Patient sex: M
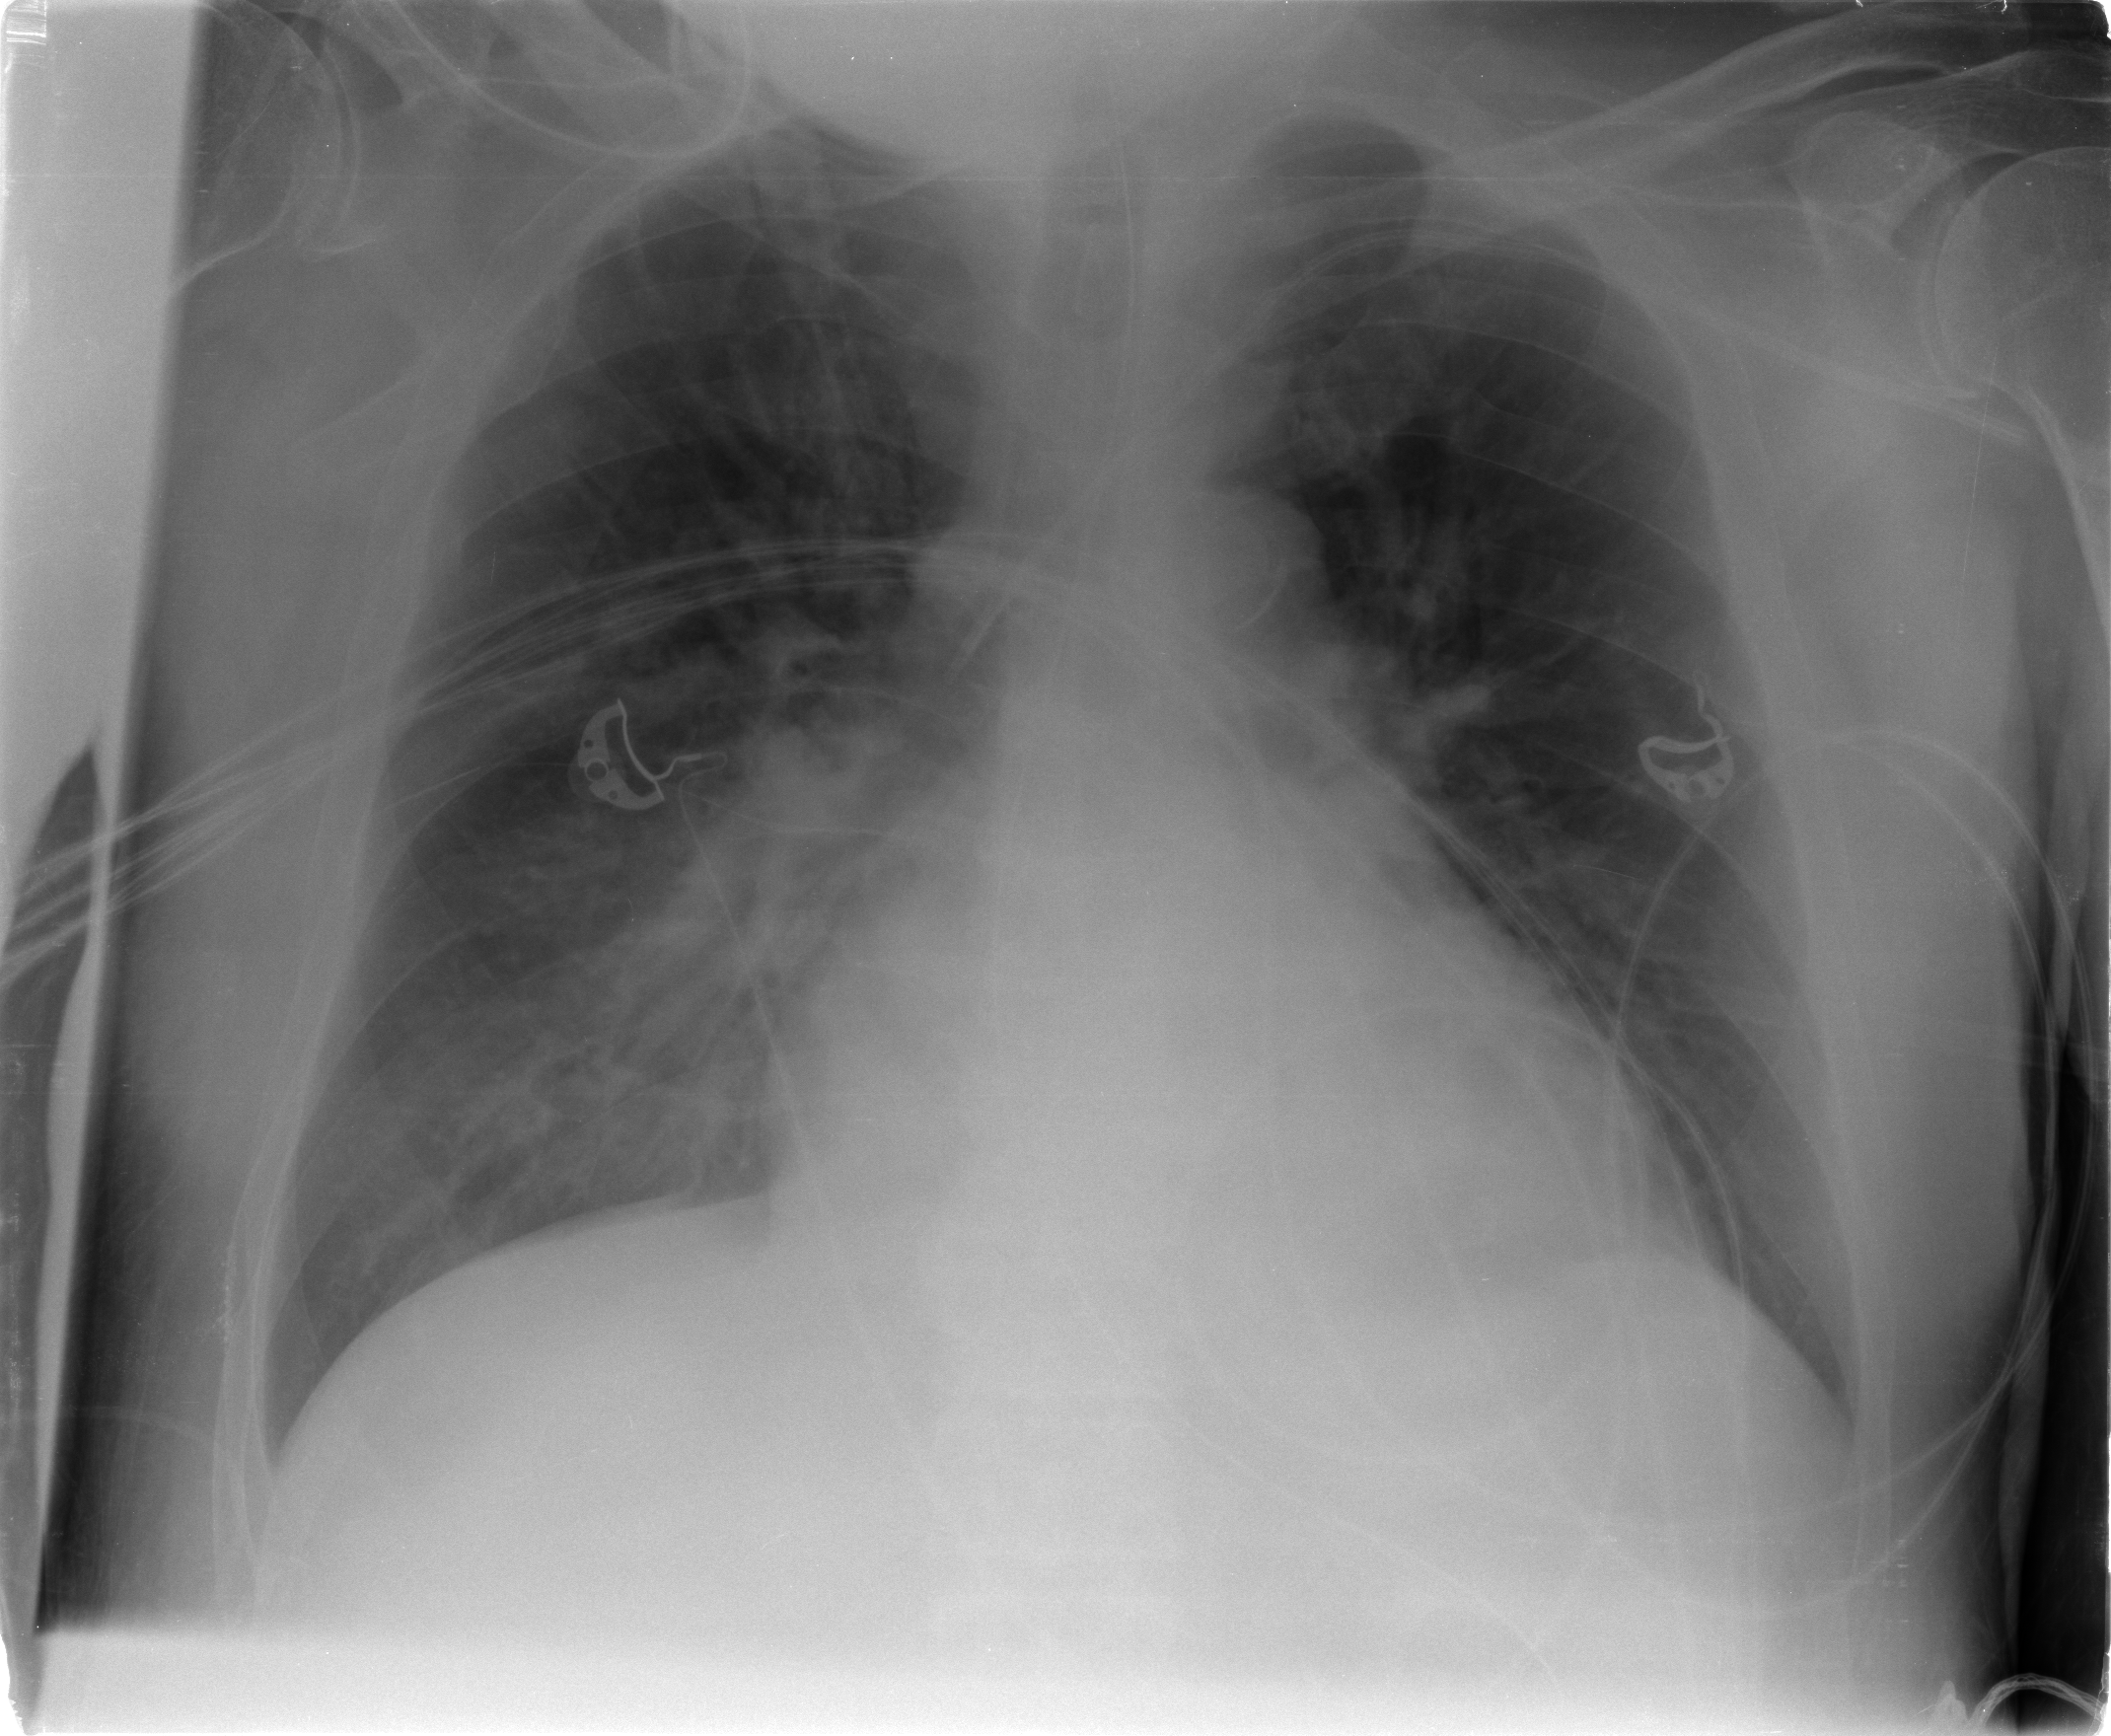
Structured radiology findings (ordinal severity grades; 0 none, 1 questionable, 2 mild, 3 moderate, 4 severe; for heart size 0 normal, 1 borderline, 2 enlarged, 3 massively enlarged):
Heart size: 2
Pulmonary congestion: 2
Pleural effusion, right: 0
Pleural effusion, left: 0
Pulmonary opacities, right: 2
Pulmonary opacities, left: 0
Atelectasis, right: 2
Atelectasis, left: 0